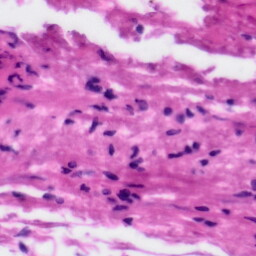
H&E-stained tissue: Tonsil